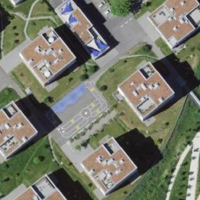
EUNIS habitat code: 53
Species observed at this site:
Trifolium repens